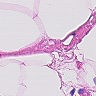
Metastatic tissue present: no